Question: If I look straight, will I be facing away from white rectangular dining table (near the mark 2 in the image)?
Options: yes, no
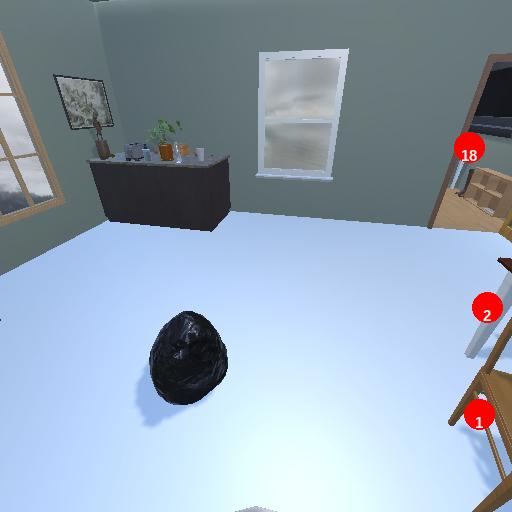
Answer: yes